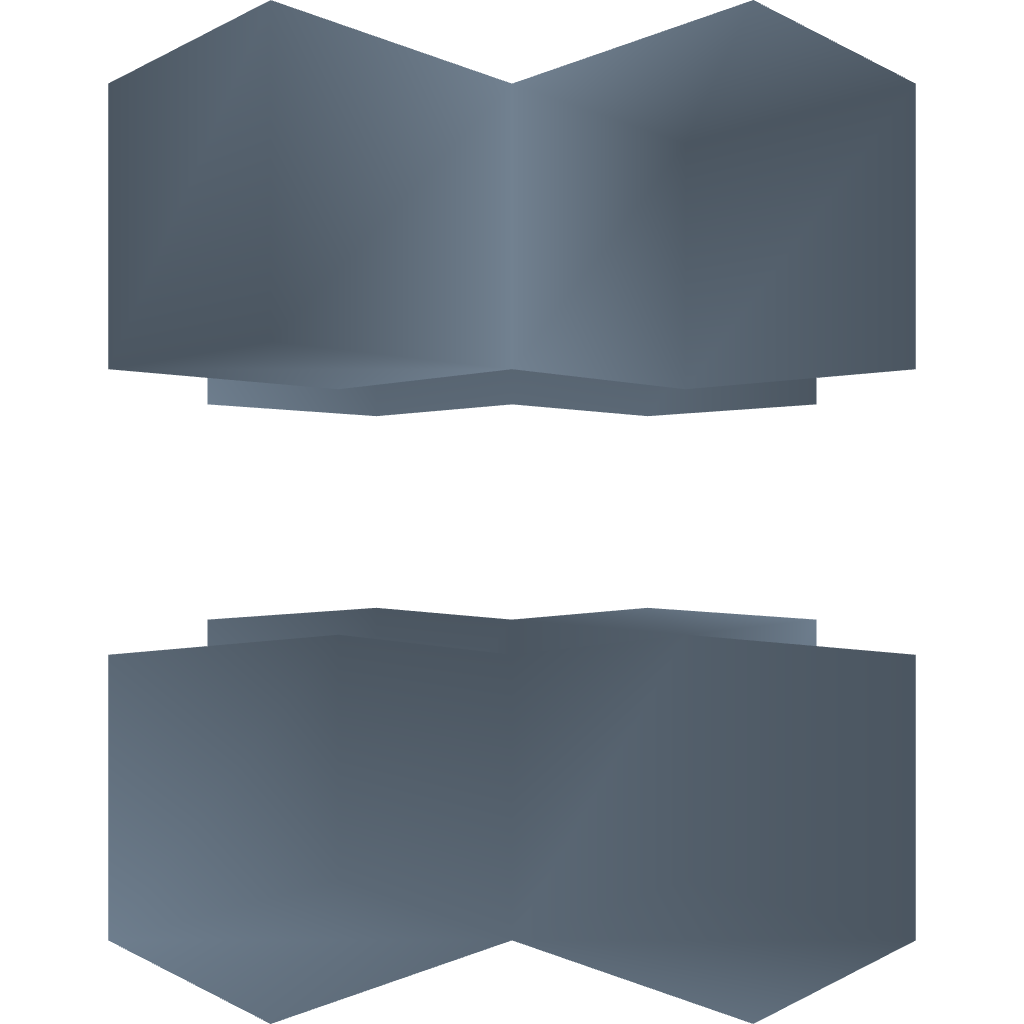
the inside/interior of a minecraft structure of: Night Activated Light